Question: I have been trying to get Castle Windsor to inject my DB Context to my controllers I have been following the tutorials on the Castle Windsor <URL>
my code is as follows
'''
internal class IOCContainerBootstrap
{
private static IWindsorContainer container;
public static void Configure()
{
container = new WindsorContainer()
.Install(FromAssembly.This());
var controllerFactory = new GravityClimbingControllerFactory(container.Kernel);
ControllerBuilder.Current.SetControllerFactory(controllerFactory);
}
#region IDisposable Members
public static void Dispose()
{
container.Dispose();
}
#endregion
}
'''
'''
public class ControllersInstaller : IWindsorInstaller
{
public void Install(IWindsorContainer container, IConfigurationStore store)
{
container.Register(Classes.FromThisAssembly()
.BasedOn<IController>()
.LifestyleTransient());
container.Register(Component.For<DbContext>().ImplementedBy<GravityClimbingEntities>());
}
}
public class APIInstaller : IWindsorInstaller
{
public void Install(IWindsorContainer container, IConfigurationStore store)
{
container.Register(Classes
.FromThisAssembly()
.BasedOn<IHttpController>()
.ConfigureFor<ApiController>(c => { c.PropertiesIgnore(pi => false); })
.LifestyleTransient());
}
}
'''
And finally
'''
public class ArticalsController : ApiController
{
private readonly DbContext _context;
private readonly Db.Repositories.ArticalRepository repository;
public ArticalsController(DbContext context)
{
_context = context;
repository = new Db.Repositories.ArticalRepository(context);
}
[HttpGet]
public string HelloWorld()
{
return "Hello.world";
}
}
'''
When I Debug I get no errors and it says it can resolve the dependency

But when i try to call the API controller I get the following Error Message
'''
{
"Message" : "An error has occurred.",
"ExceptionMessage" : "Type 'ArticalsController' does not have a default constructor",
"ExceptionType" : "System.ArgumentException"
}
'''
Is there something silly I am doing wrong, that I cannot see?
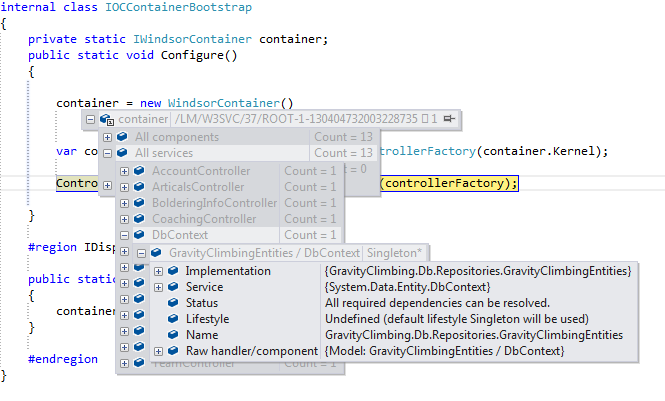
Answer: For people who are facing the same issue I found the issue.
Castle Windsor didn't know about the 'IHTTPControler' (Base for the APIController) so i needed to create an 'IHttpControllerActivator' and attach it to the 'GlobalConfiguration.Configuration.Services'
I found this link to enable this <URL>